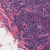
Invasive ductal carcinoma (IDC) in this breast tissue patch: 0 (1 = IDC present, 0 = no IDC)